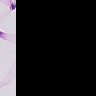
Metastatic tissue present: no